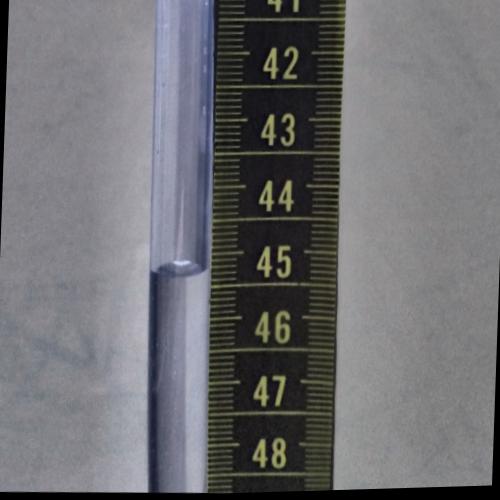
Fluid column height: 45.3 cm